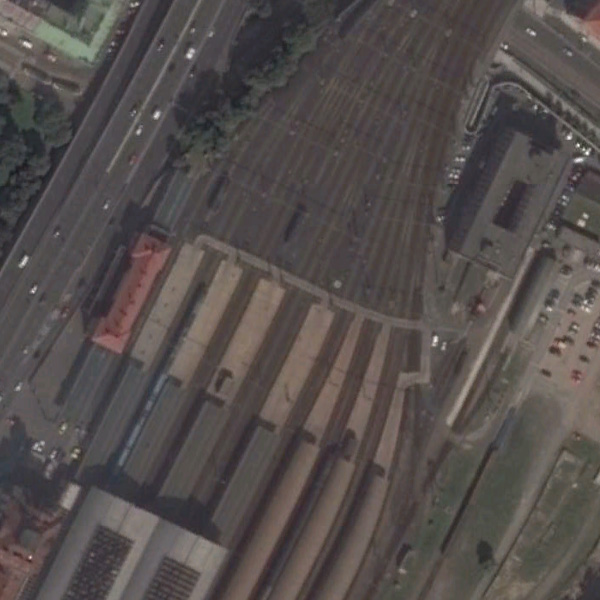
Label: RailwayStation